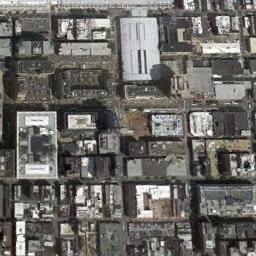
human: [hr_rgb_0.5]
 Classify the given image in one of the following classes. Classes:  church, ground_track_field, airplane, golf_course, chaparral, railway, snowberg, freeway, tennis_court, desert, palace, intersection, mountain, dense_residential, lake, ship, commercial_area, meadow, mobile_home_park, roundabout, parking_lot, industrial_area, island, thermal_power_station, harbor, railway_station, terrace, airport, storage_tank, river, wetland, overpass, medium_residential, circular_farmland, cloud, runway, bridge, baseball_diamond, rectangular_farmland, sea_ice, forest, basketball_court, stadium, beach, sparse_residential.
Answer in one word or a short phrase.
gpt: commercial_area